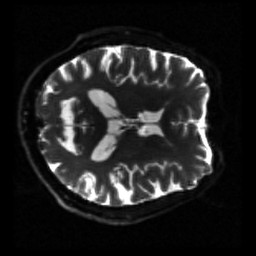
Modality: sbref
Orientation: axial
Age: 66
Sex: male
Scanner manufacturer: siemens
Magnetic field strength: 3 T
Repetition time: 3.23 s
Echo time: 0.0892 s